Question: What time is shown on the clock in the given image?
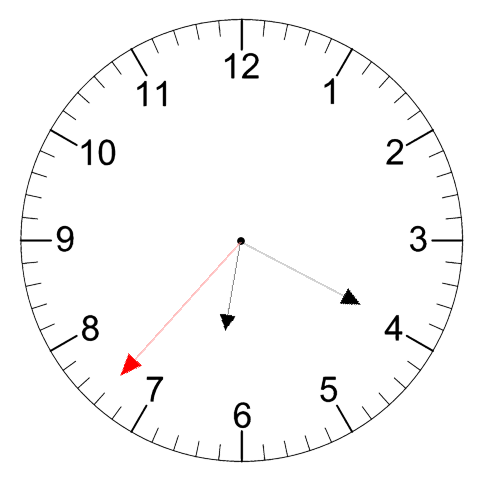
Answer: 06:19:37